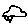
Label: car